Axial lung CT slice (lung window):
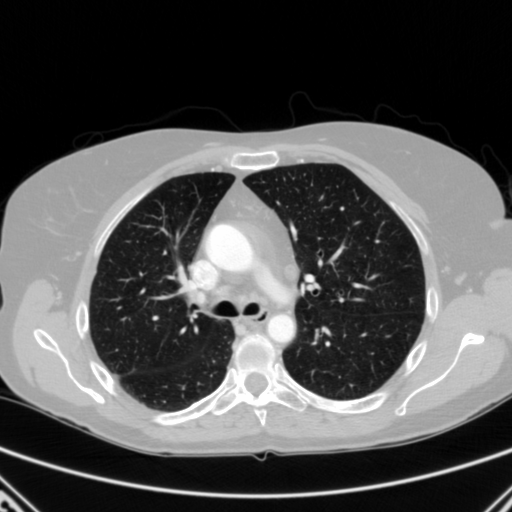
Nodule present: no